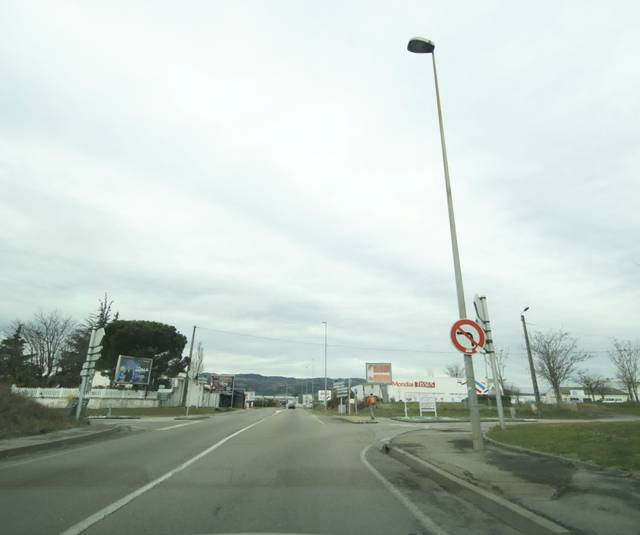
Region: France
Coordinates: 44.96, 4.886